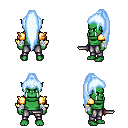
a pixel art fantasy rpg character, male body template, orc, green skin, gold arm armor, metal pants, white cyan extra-long topknot hairstyle, white cloth bandages, dagger, four views (front, back, left, right), 2x2 character sprite sheet, small pixel art, hard edges, no anti-aliasing